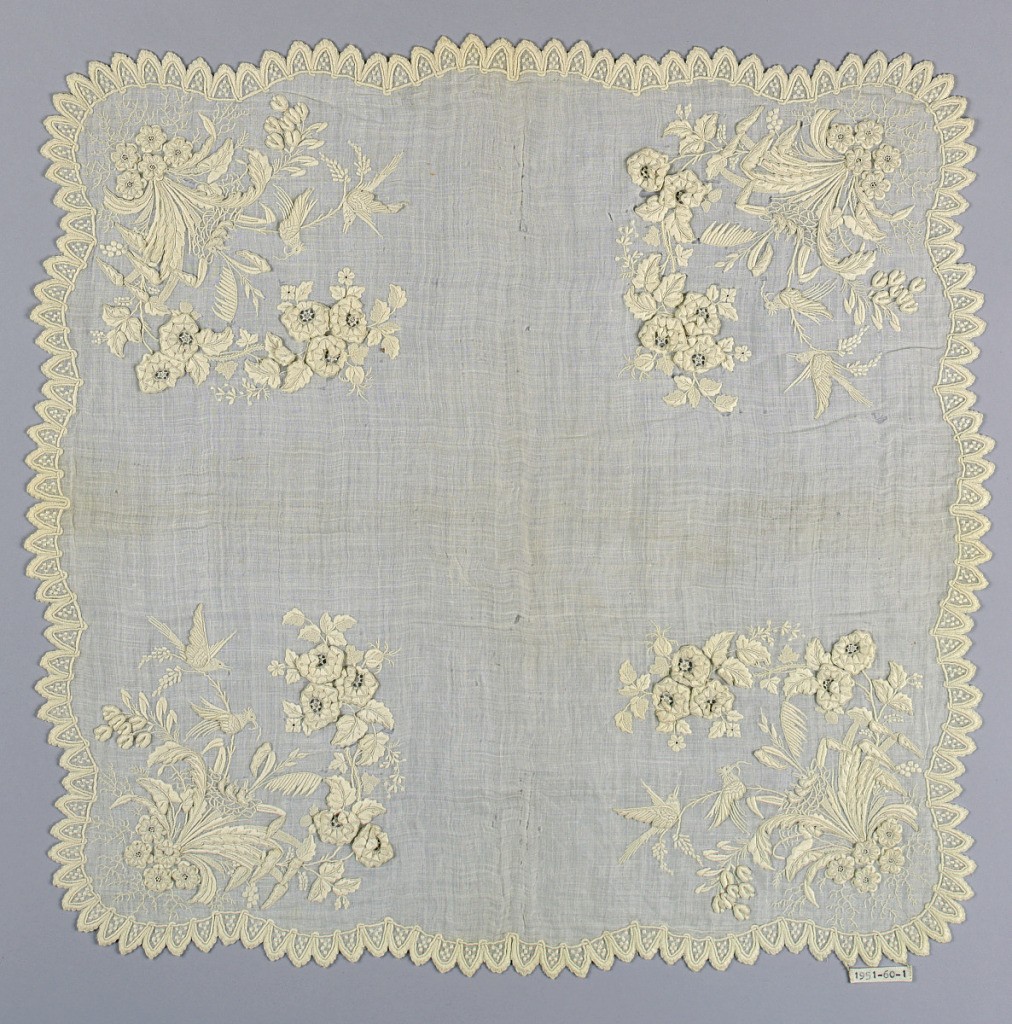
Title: Handkerchief
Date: mid- 19th century
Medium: cotton on linen Technique: buttonhole, padded buttonhole, padded satin, overcast cord, stem over running, and speckling stitch embroidery on plain weave; cutwork with needle lace fillings
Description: Elaborately embroidered handkerchief of fine white linen. Corner design worked in naturalistic flower spray, bird's nest with baby birds, and a pair of adult birds with overhanging flower clusters. Latter are worked with raised separate flower petals, possibly made and attached separately. With openwork and buttonhole details in centers. Adult birds have raised wings. Partly free from ground and probably made separately. Edge is scalloped and worked in a kind of lambrequin design.